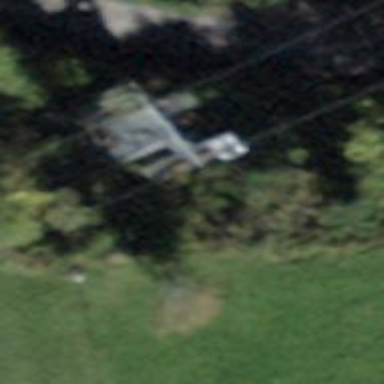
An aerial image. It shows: Pylon for aerialway.